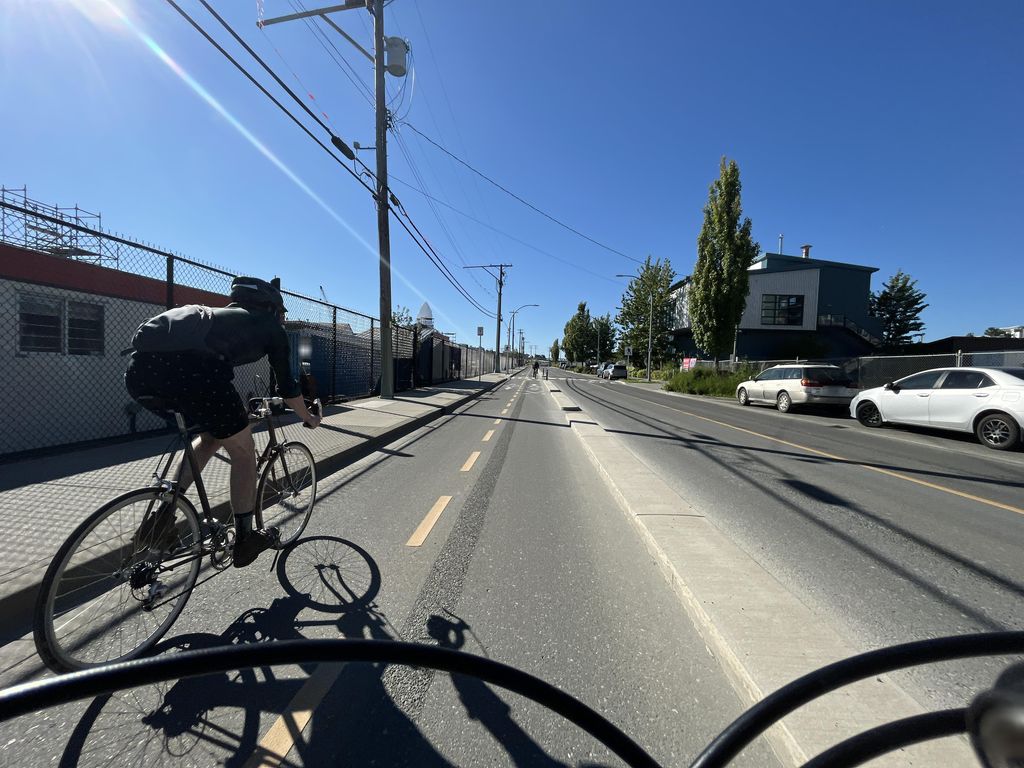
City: victoria